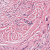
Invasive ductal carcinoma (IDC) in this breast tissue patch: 0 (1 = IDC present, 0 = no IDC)